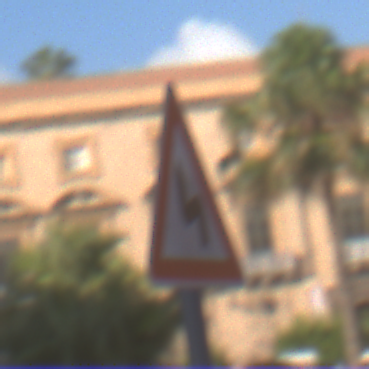
Verkehrszeichen: DoppelkurveZunaechstLinks
Umgebung: Outdoor, Urban
Tageszeit: SunriseSunset
Wetter: PartlyCloudy
Licht: Natural
Jahreszeit: NotSpecified
Kontrast: LowContrast